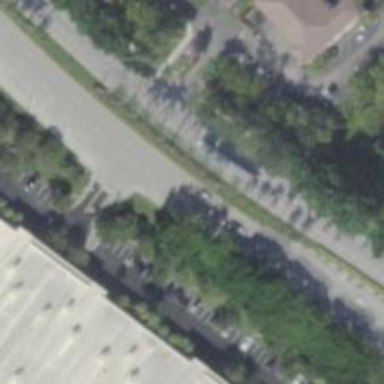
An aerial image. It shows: Secondary road with separate asphalt sidewalk.